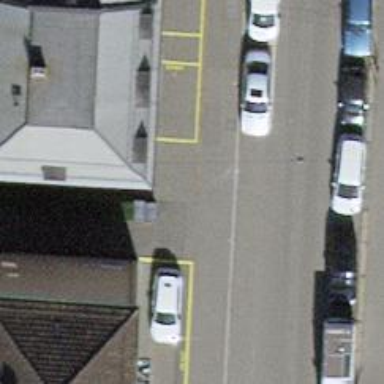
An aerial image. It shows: Unmarked crossing with traffic calming table on the road.